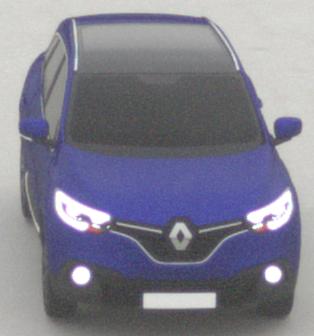
Make: Renault
Model: Kadjar ENERGY TCe 130
Detailed model: Kadjar
Model produced from: 2015/05
Model produced until: 2018/08
Doors: 5
Color: blue
Road condition: dry road
Daytime: midday
Contrast: low contrast